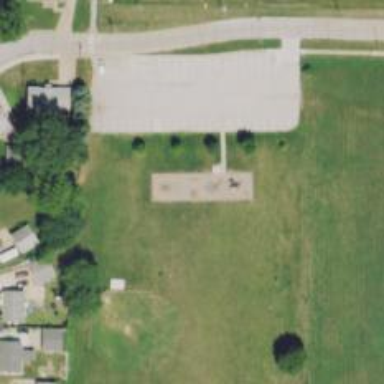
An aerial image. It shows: Playground with roundabout.